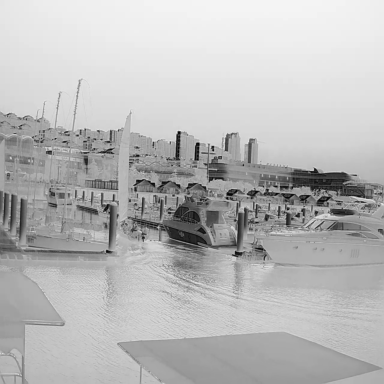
There are three canoes in the infrared image.